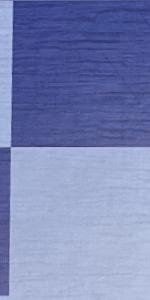
Label: Empty